Interaction volume radius: 10 \u00c5
Interaction volume height: 20 \u00c5
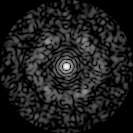
Disorder parameter: 0.7757